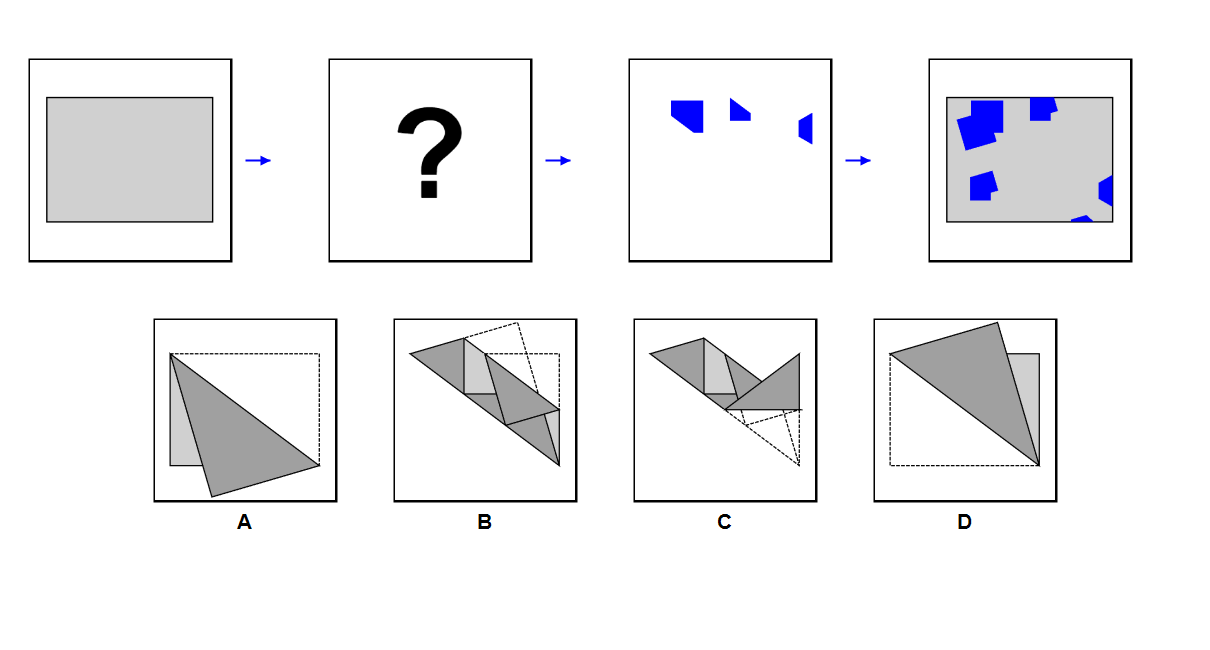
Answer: A